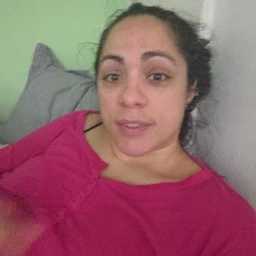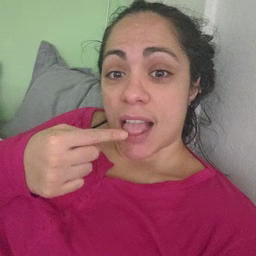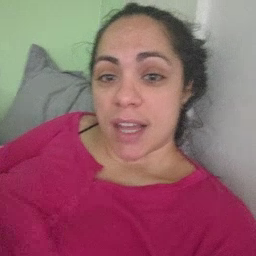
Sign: tongue